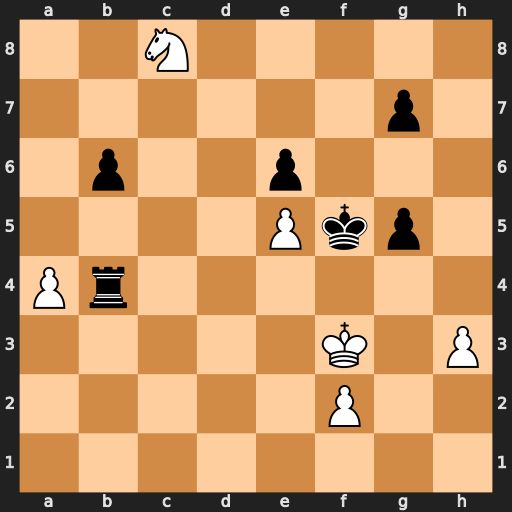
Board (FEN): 2N5/6p1/1p2p3/4Pkp1/Pr6/5K1P/5P2/8
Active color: w
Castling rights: -
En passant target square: -
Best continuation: Ne7+ Kxe5 Nc6+ Kd5 Nxb4+